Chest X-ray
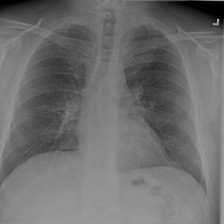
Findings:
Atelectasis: negative
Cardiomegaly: negative
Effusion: negative
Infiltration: negative
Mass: negative
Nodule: negative
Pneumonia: negative
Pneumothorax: negative
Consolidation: negative
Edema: negative
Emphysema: negative
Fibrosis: negative
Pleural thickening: negative
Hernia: negative